Question: I was trying to convert a GIF image (Ajax waiting like):

to AVI that will be used with TAnimate control (win32 animation control).
I have tried a few tools, but the problem is that the output AVI is either not suitable for the Animation control or not transparent.
Notes:
- -
Do you know any tool that can help me with this conversion?
I have tried using <URL>. but I can't seem to set 'ffmpeg' to encode to 'msrle'.
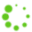
Answer: Jasc Animation Shop is able to directly read an animated GIF and write out a compressed AVI. This is an old program that appears to be no longer offered by Corel (who acquired Jasc), but you may still be able to find the free trial version for example.